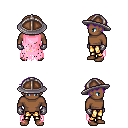
a pixel art fantasy rpg character, male body template, human, dark skin, pink tattered cape, gold greaves, purple short bangs hairstyle, chain helm, metal gloves, four views (front, back, left, right), 2x2 character sprite sheet, small pixel art, hard edges, no anti-aliasing